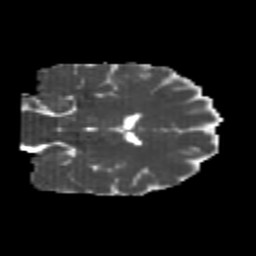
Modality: MD
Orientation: coronal
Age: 20
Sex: female
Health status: healthy
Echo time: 0.074 s